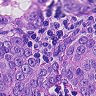
Metastatic tissue present: yes